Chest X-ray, PA view. Patient: 48 years old, sex F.
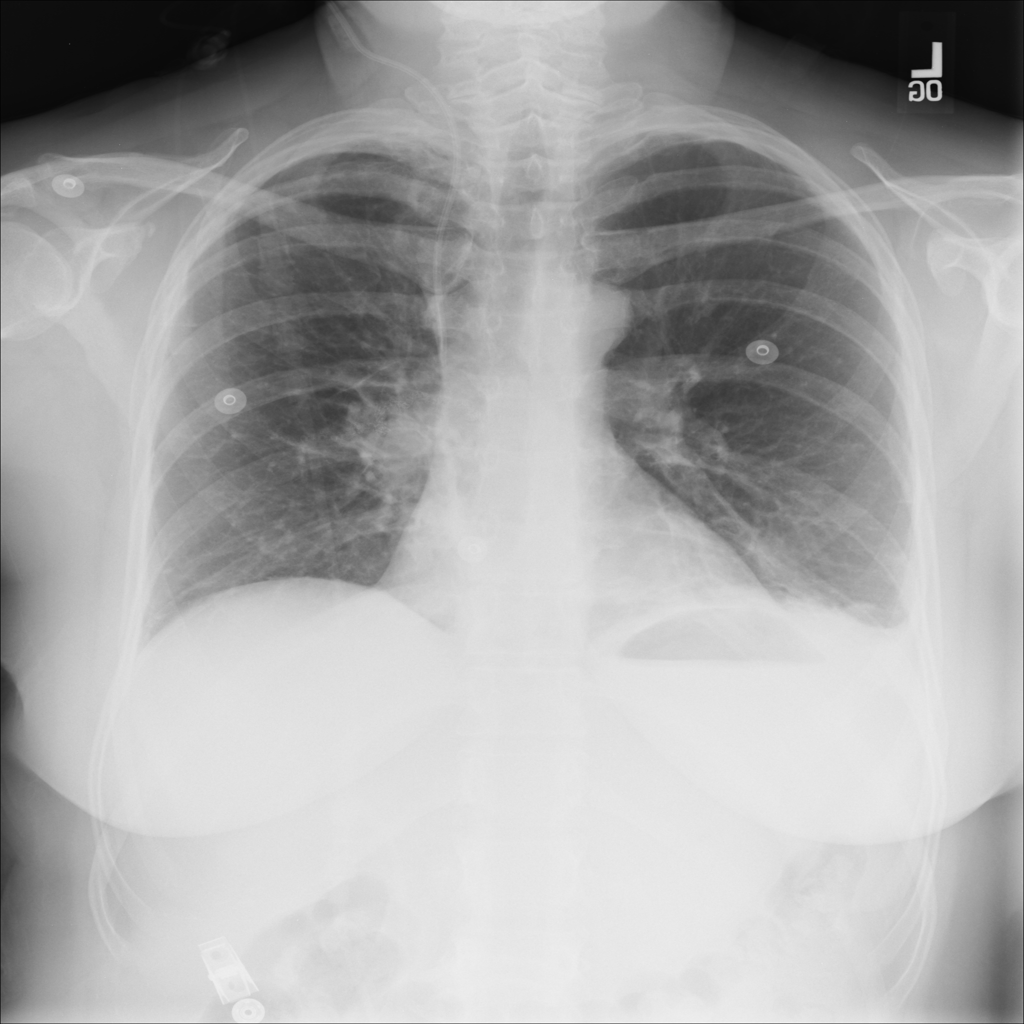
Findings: Atelectasis, Effusion